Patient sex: M
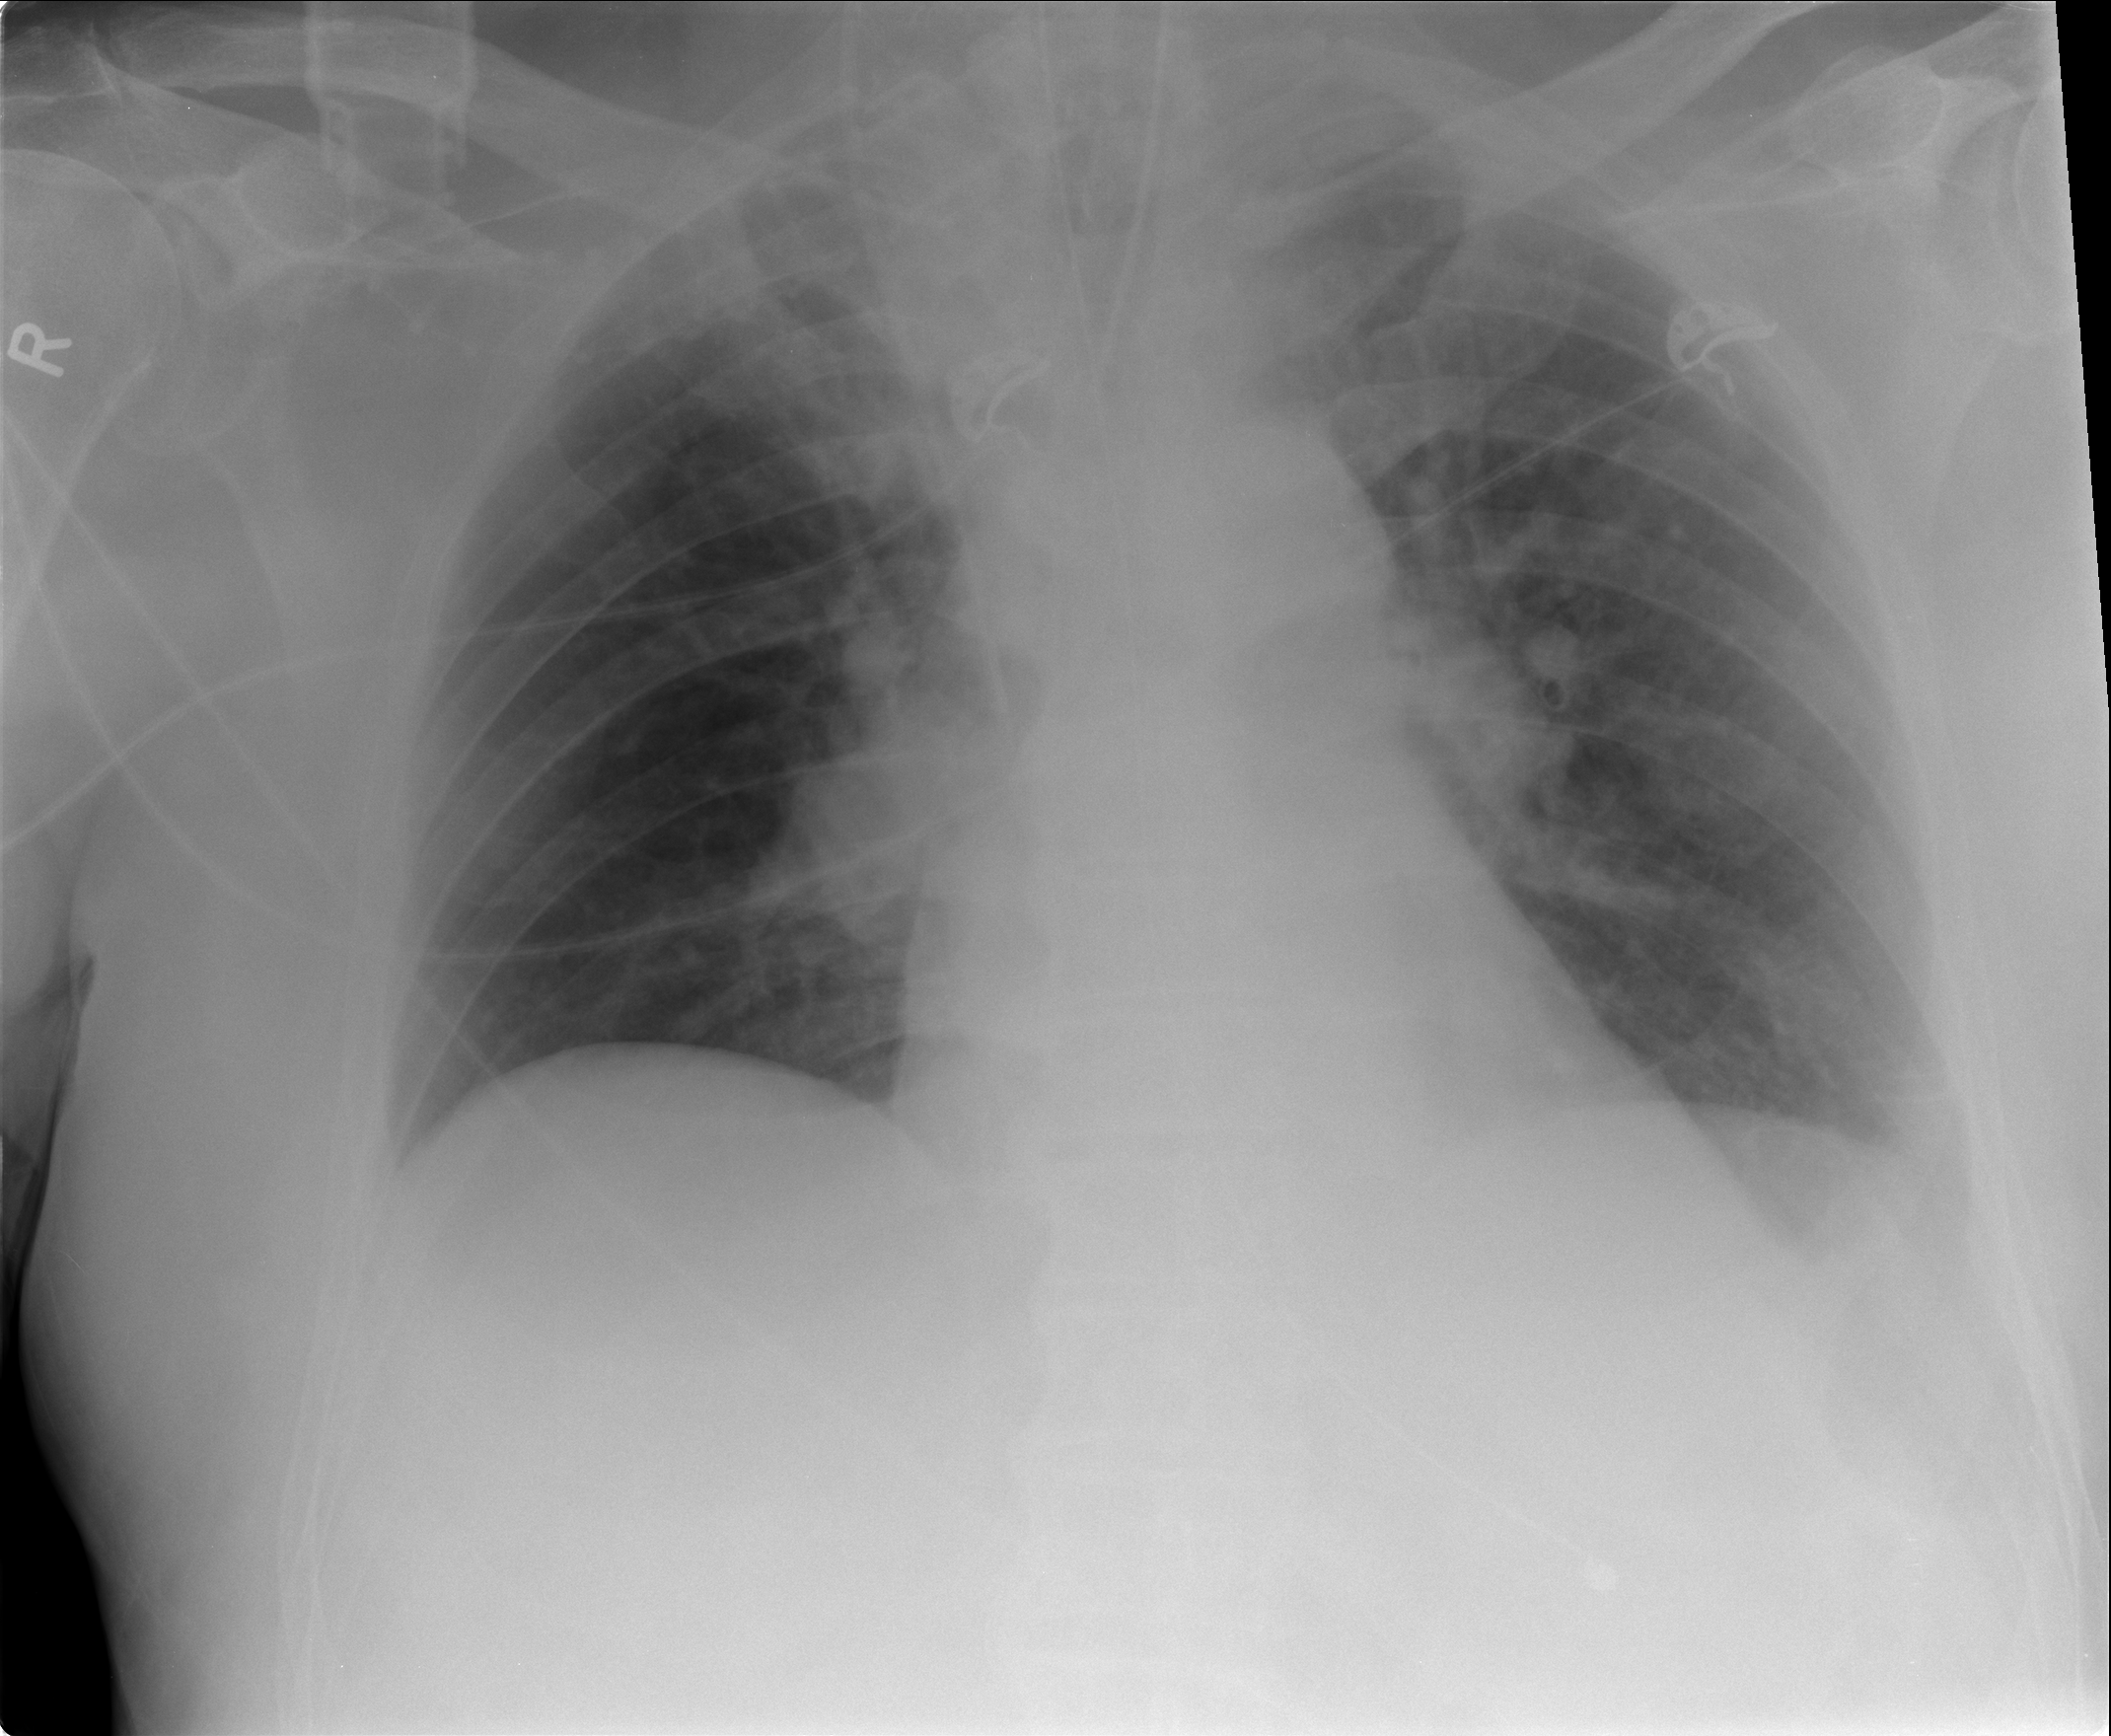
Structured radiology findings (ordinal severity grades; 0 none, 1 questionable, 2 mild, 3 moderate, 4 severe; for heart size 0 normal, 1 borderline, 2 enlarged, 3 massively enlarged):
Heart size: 0
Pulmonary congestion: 2
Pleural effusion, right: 0
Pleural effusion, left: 2
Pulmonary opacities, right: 0
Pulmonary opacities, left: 0
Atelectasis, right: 0
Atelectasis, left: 0